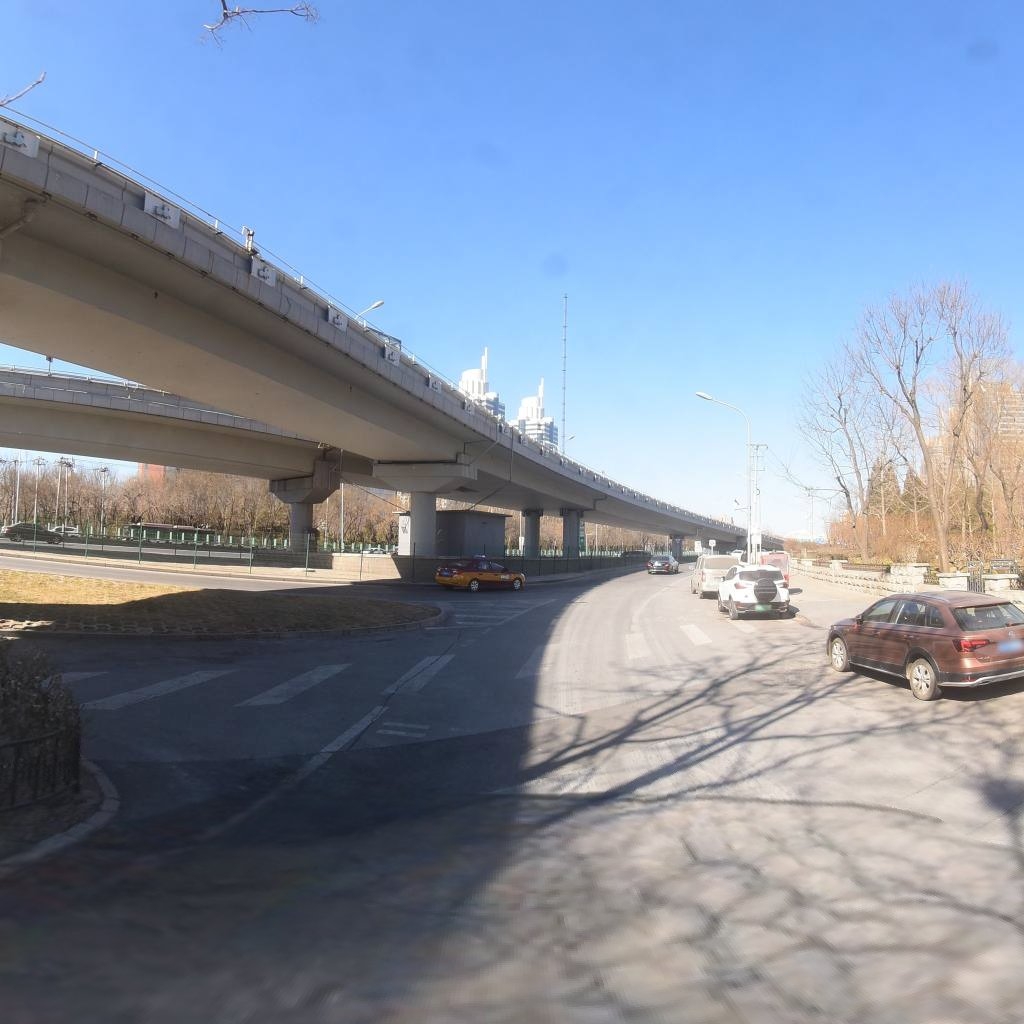
Region: Xicheng
Road damage annotations: longitudinal crack